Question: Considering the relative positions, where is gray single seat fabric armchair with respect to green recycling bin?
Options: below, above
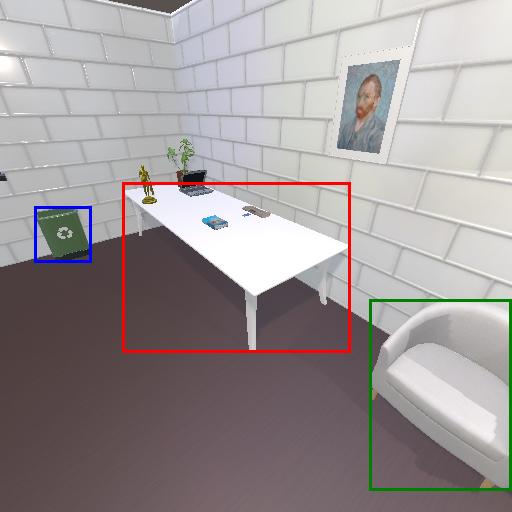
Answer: below